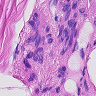
Metastatic tissue present: yes